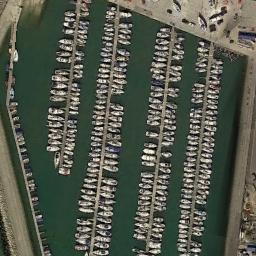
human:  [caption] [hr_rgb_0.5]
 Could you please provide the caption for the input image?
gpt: Ships of all sizes stopped at the harbor .

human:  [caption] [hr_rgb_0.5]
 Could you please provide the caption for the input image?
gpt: Many ships are neatly moored on the sea by the harbor surrounded by parking lots and roads .

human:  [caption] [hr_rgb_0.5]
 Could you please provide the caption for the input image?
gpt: There are many ships in the harbor .

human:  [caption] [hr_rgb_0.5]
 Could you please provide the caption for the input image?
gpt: The harbor has lots of neatly docked boats and the color of the waters is green .

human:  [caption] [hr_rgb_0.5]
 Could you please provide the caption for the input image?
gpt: There are many ships docked neatly at the harbor .